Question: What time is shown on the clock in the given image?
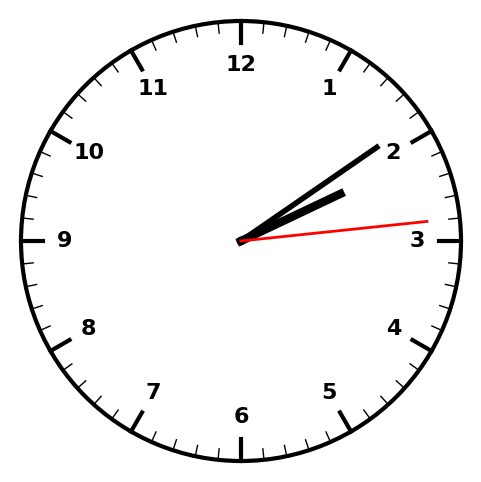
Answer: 02:09:14